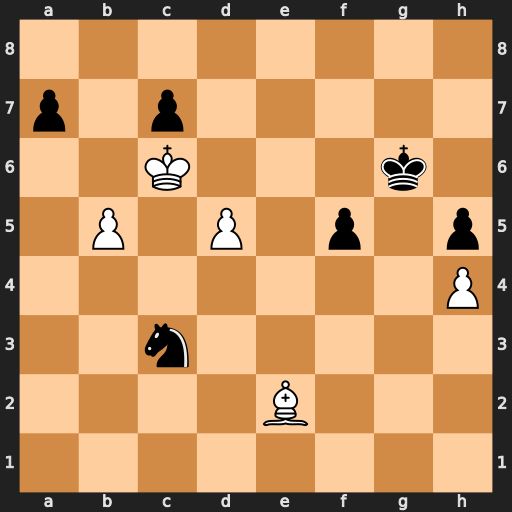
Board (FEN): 8/p1p5/2K3k1/1P1P1p1p/7P/2n5/4B3/8
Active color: w
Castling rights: -
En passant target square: -
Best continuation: Bc4 Kf6 Kxc7 Ke5 d6